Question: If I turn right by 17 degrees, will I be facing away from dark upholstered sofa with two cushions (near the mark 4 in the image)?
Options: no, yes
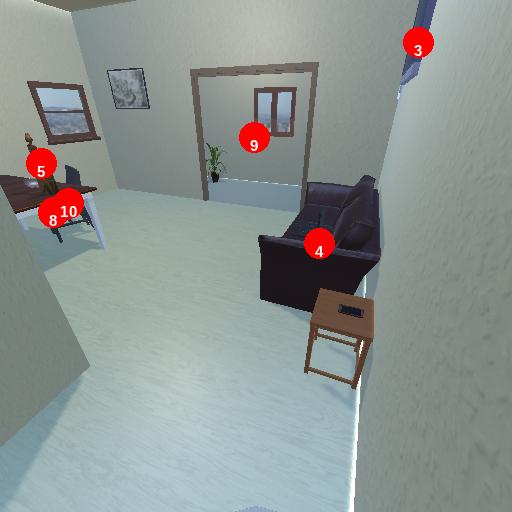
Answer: no